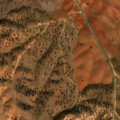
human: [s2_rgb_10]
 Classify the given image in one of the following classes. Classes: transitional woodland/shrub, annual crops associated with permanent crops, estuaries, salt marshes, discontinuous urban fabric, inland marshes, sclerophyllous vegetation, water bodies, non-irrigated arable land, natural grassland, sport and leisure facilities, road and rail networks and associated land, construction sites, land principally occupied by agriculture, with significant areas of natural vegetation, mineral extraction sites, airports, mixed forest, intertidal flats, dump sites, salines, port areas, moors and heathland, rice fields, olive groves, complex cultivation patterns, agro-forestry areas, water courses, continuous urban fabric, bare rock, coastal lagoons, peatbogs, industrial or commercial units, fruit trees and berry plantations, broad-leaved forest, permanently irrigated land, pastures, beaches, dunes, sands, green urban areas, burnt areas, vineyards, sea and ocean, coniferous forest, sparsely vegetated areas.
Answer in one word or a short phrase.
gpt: non-irrigated arable land, olive groves, agro-forestry areas, transitional woodland/shrub